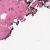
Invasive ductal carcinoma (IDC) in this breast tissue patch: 0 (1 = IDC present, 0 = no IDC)